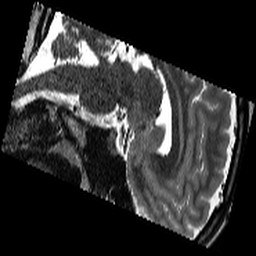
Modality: T2w
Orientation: sagittal